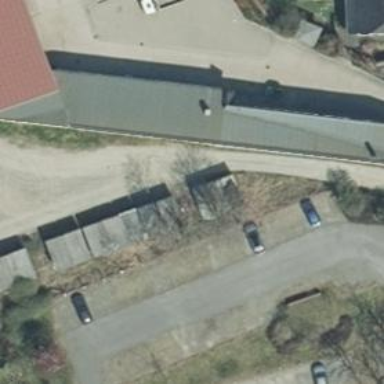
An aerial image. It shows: Driveway with ground surface.